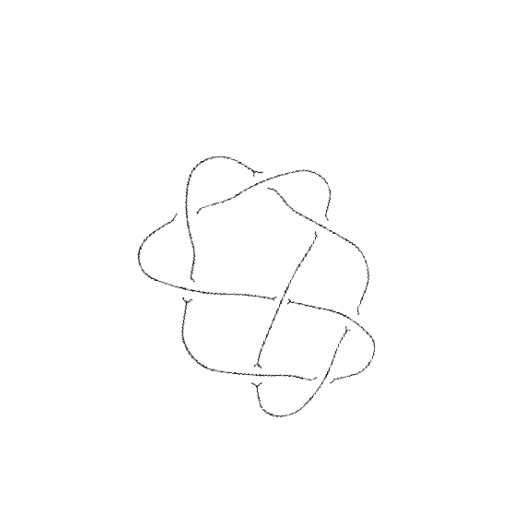
Crossing number: 8